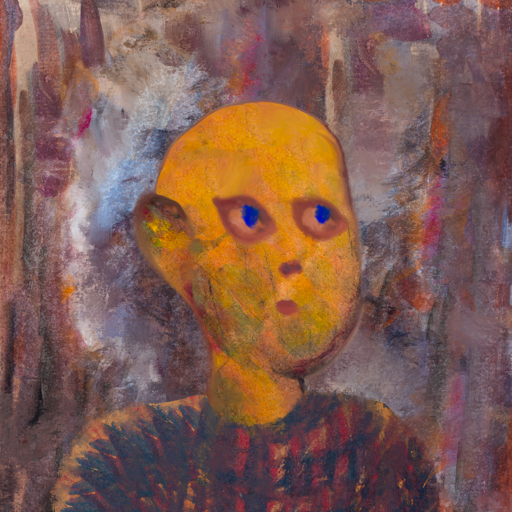
Background: Hypocrite, Head And Neck Side: Gypsy_Mother, Face Side: Mother_And_Son_Mother, Bust: In_The_Sun, Hair Side: Blank, Head Accessory: Blank, Second Necklace: Blank, Necklace: Blank, Baby: Blank